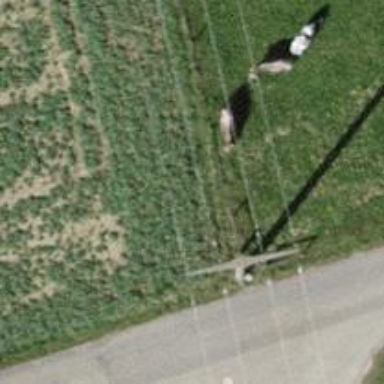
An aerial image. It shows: Concrete power pole.